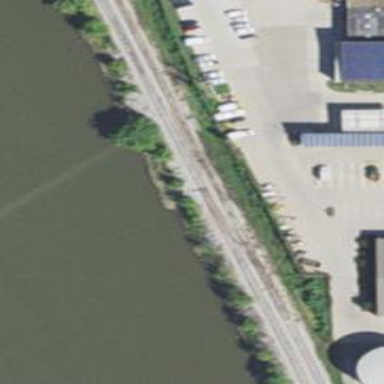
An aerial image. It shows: Railway siding for service.